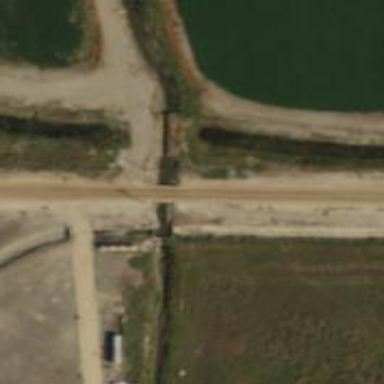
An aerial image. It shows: Sluice gate on the waterway.